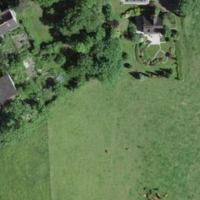
EUNIS habitat code: 25
Species observed at this site:
Fagopyrum esculentum